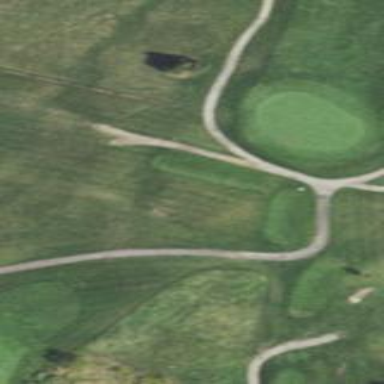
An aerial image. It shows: Rough area in golf course.